Aerial crown-view tile of a tropical tree (Barro Colorado Island, Panama), acquired 20240918:
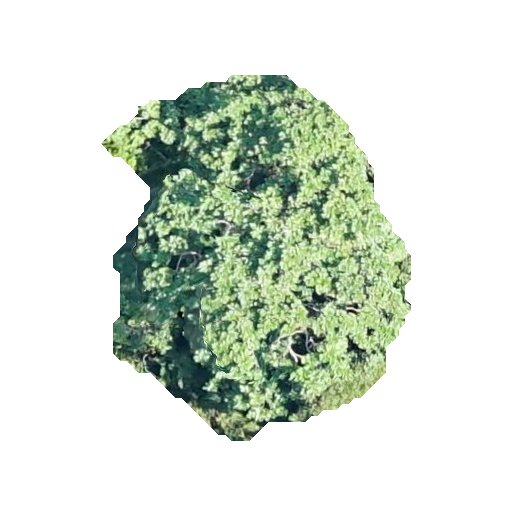
Species: Simarouba amara
GBIF accepted scientific name: Simarouba amara
Crown area: 126.607 m²